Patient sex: M
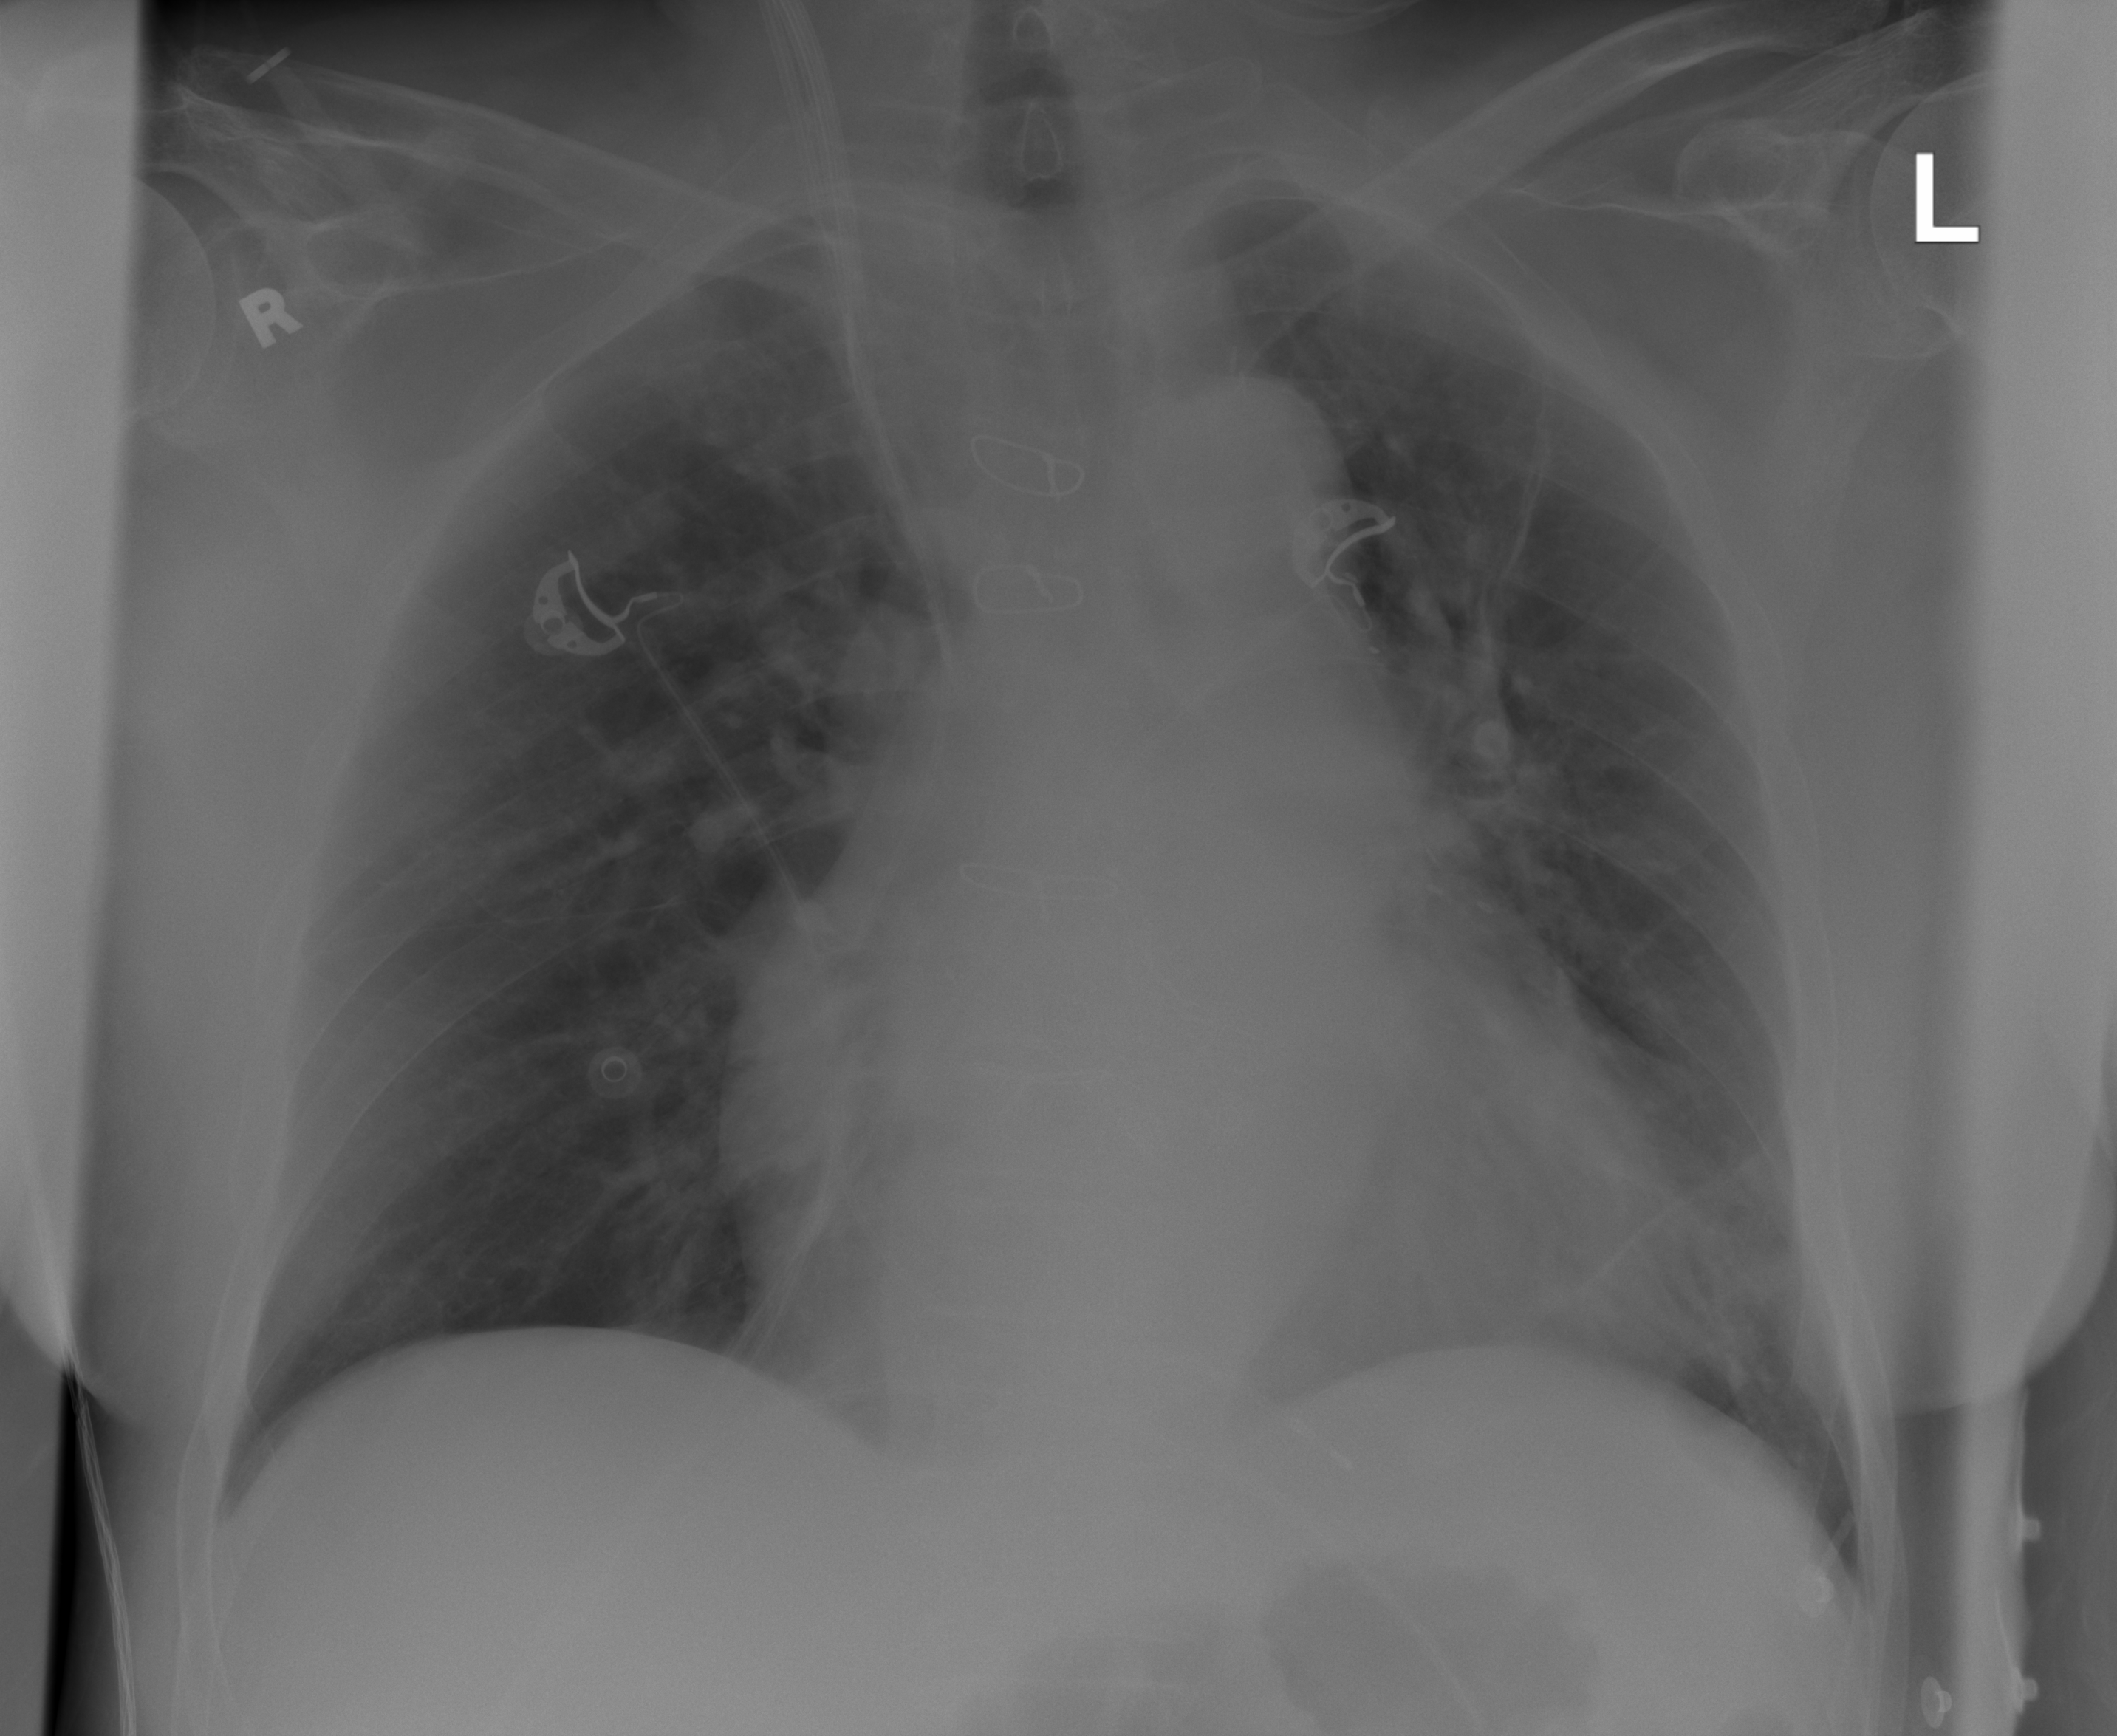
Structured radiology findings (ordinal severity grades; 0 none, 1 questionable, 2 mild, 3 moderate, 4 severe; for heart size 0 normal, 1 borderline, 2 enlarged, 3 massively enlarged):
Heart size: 2
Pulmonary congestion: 0
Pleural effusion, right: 0
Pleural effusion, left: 0
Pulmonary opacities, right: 0
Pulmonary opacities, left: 0
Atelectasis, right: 2
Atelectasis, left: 2